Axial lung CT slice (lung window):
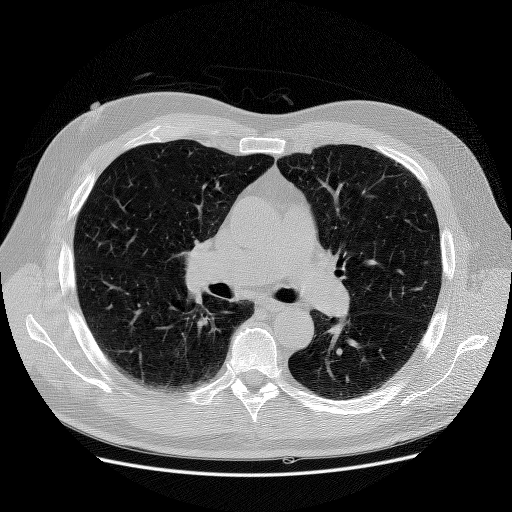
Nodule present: no